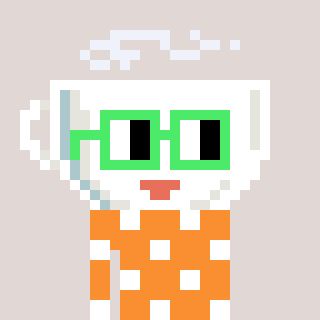
a pixel art character with square light green glasses, a mug-shaped head and a orange-colored body on a warm background